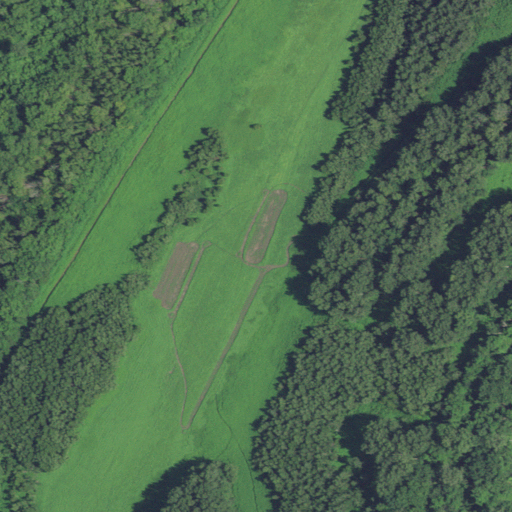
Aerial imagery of island in Missouri named Chesley Island containing woody wetlands, herbaceous wetlands, shrub, and grassland